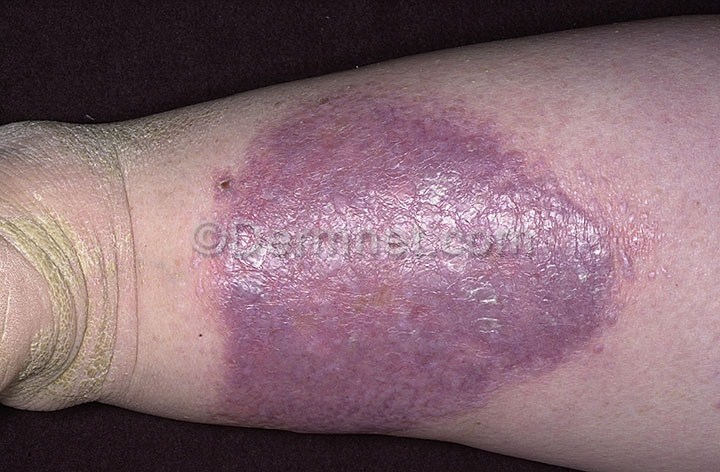
Disease: Psoriasis pictures Lichen Planus and related diseases